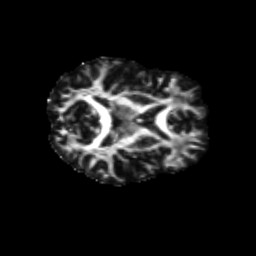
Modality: FA
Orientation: axial
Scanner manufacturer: siemens
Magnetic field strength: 3 T
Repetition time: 9.2 s
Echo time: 0.084 s